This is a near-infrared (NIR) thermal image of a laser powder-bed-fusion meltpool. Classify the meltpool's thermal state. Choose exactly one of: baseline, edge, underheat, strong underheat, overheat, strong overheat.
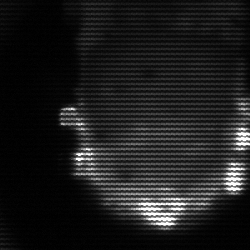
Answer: baseline